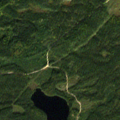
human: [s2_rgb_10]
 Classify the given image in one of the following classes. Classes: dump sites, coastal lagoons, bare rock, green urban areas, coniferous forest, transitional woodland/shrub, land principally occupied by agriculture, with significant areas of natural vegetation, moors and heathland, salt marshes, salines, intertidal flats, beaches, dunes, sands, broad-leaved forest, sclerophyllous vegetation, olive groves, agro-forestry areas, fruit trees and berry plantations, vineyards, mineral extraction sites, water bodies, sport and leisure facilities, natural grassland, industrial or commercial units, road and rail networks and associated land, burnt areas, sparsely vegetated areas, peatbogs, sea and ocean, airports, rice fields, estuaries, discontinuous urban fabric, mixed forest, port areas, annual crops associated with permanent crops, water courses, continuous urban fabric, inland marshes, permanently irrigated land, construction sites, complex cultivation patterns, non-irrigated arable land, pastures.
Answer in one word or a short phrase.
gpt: coniferous forest